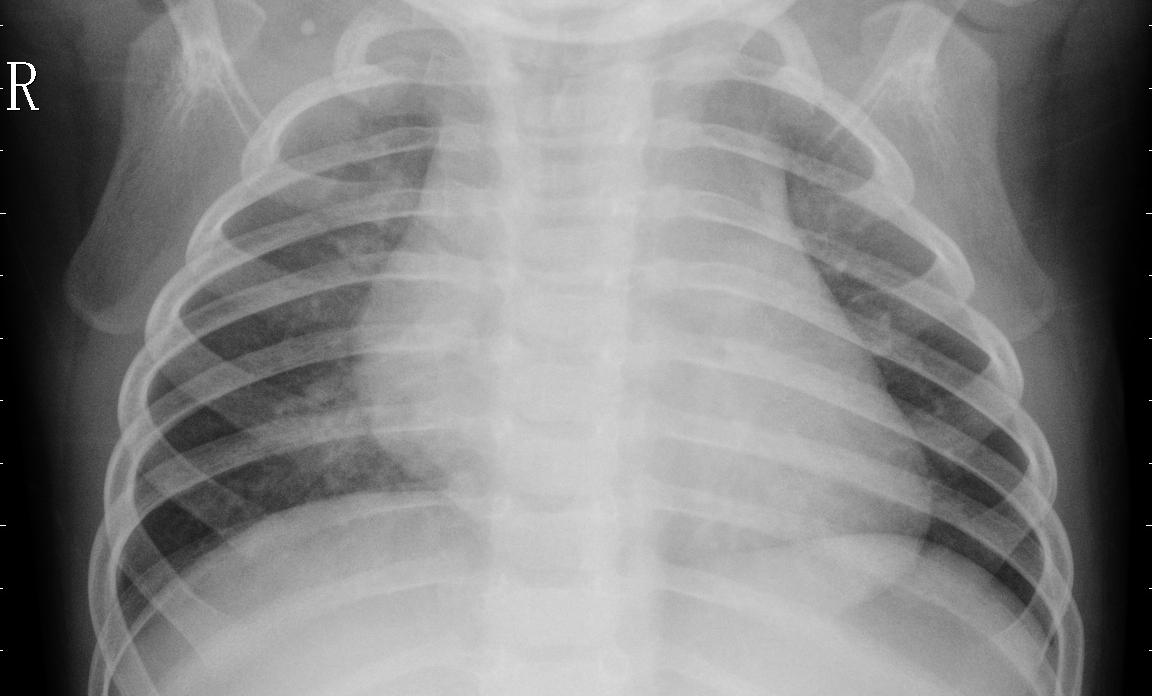
Diagnosis: PNEUMONIA